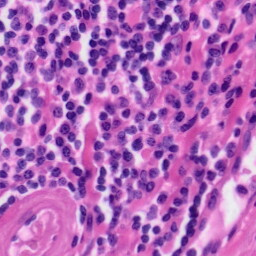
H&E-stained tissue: Tonsil